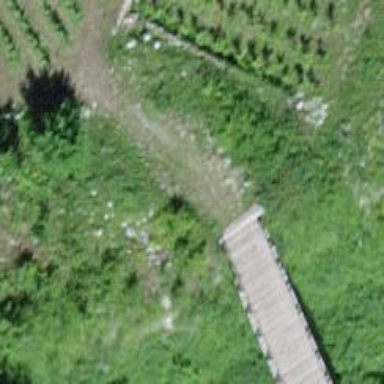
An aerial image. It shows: Path leading to bridge.